Aerial crown-view tile of a tropical tree (Barro Colorado Island, Panama), acquired 20250715:
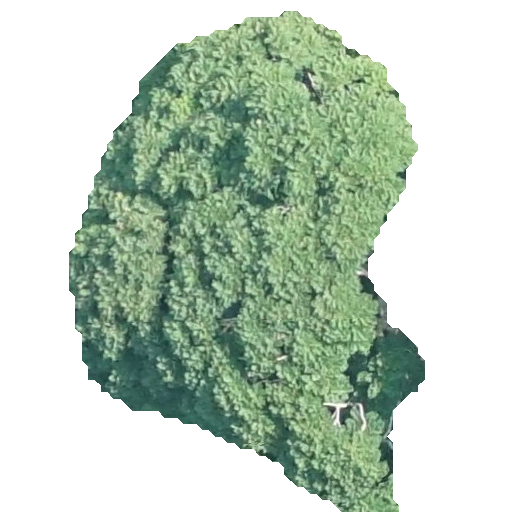
Species: Jacaranda copaia
GBIF accepted scientific name: Jacaranda copaia
Crown area: 184.362 m²